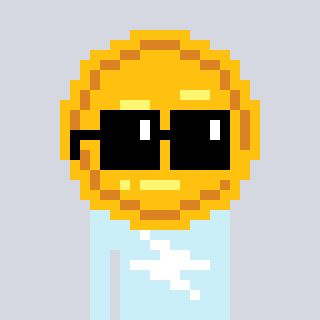
a pixel art character with square black sunglasses, a medal-shaped head and a cold-colored body on a cool background